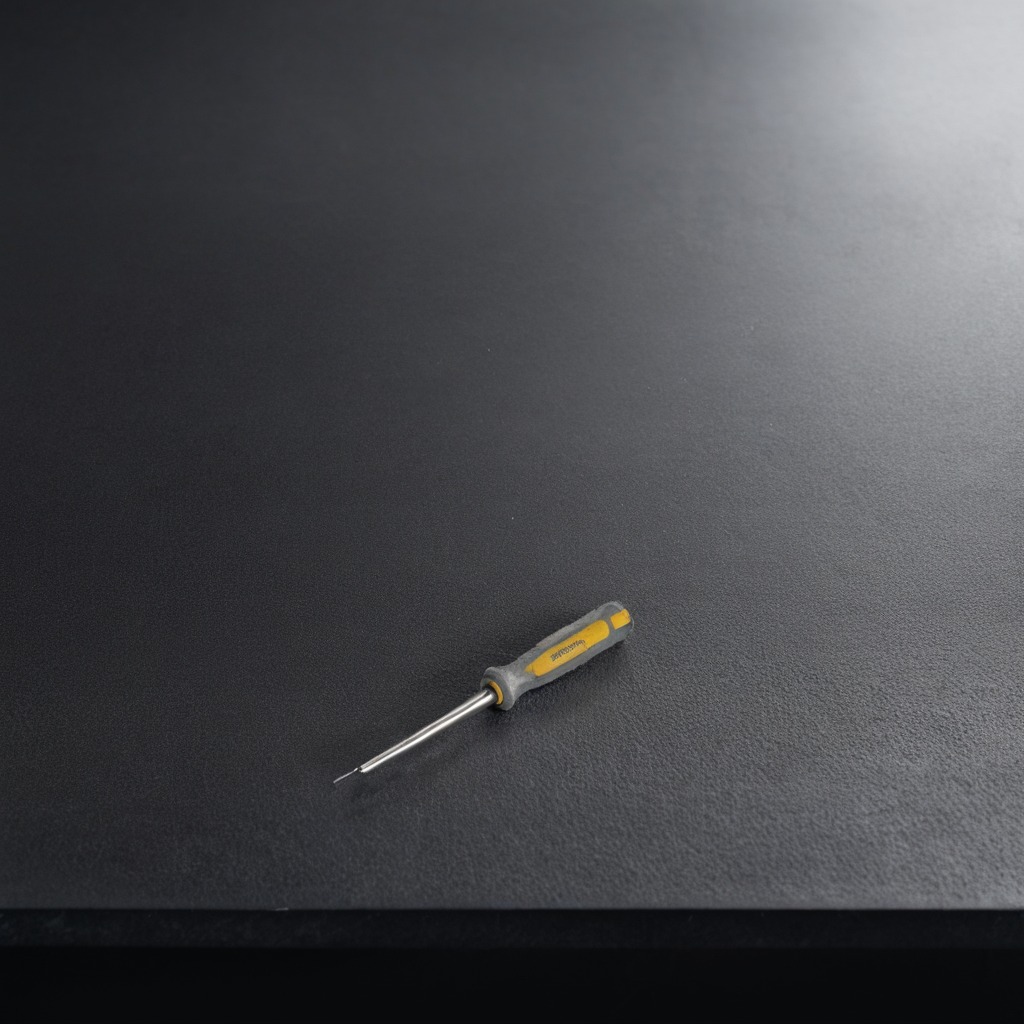
A screwdriver lies on a clean granite tabletop covered with a black rubber mat inside a workshop under bright overhead lighting crisp shadows high clarity worn but beneath the mat.